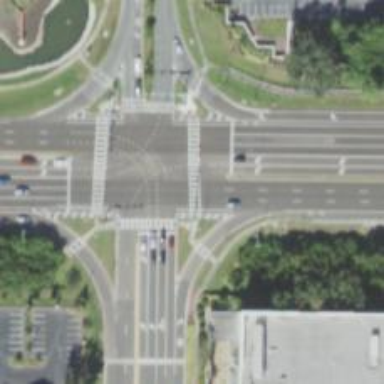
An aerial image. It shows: Marked crossing on the road.